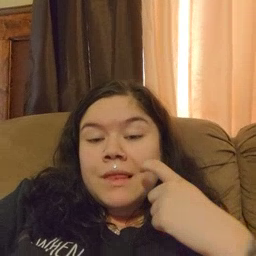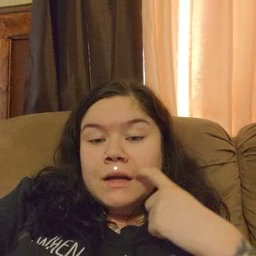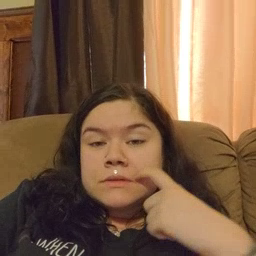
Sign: glasswindow